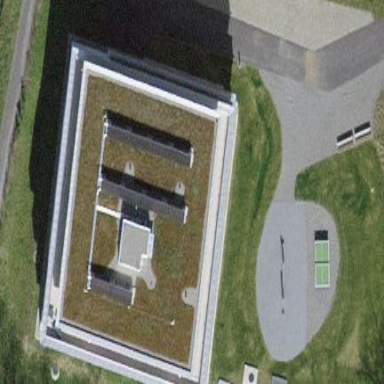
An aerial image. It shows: Apartment building with flat roof.